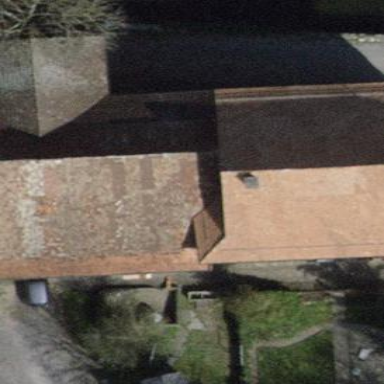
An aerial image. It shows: Gabled farm building with brown roof. The roof is oriented along the building.